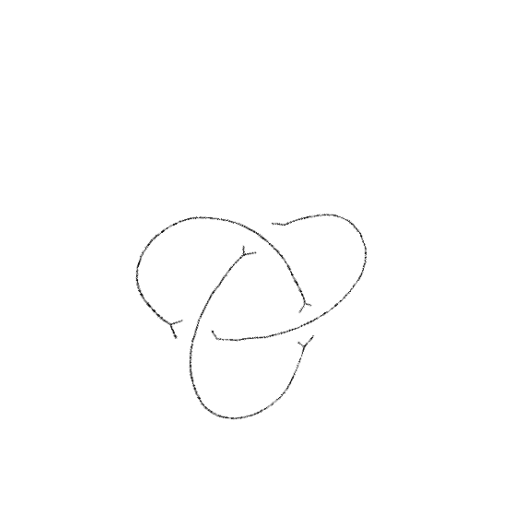
Crossing number: 3